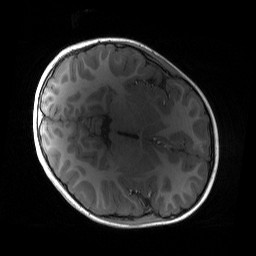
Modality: T1w
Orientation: axial
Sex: female
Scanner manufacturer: siemens
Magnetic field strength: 3 T
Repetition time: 1.9 s
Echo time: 0.00243 s